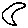
Label: moon